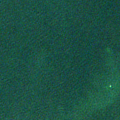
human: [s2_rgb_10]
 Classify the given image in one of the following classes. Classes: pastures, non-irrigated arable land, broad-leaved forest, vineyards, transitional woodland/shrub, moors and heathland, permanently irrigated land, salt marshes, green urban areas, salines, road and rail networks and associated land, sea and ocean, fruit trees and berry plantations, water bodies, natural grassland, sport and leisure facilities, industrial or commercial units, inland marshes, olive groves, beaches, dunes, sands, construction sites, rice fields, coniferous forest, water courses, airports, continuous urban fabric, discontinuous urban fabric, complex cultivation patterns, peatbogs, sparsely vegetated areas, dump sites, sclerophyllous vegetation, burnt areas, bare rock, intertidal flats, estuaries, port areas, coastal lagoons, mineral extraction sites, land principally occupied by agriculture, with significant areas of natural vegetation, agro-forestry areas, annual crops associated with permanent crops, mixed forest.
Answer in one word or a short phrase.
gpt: sea and ocean